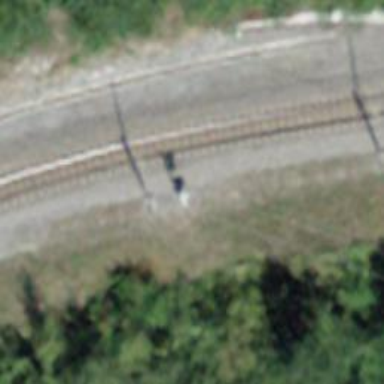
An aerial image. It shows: Catenary mast for power lines.